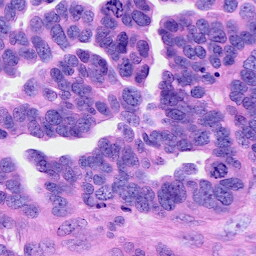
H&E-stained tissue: Ovarian